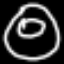
Label: donut